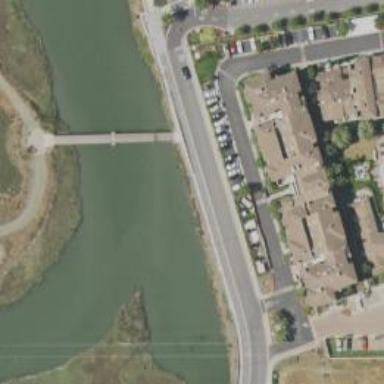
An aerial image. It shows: Footway road with beam bridge.